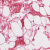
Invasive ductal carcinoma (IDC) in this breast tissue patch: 0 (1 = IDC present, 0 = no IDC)